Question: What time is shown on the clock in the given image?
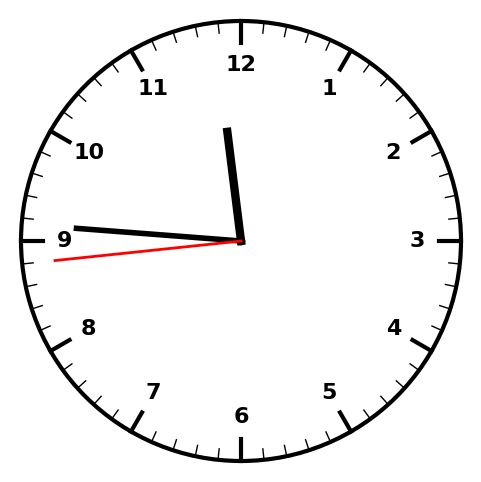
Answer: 11:45:44